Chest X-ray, PA view. Patient: 31 years old, sex M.
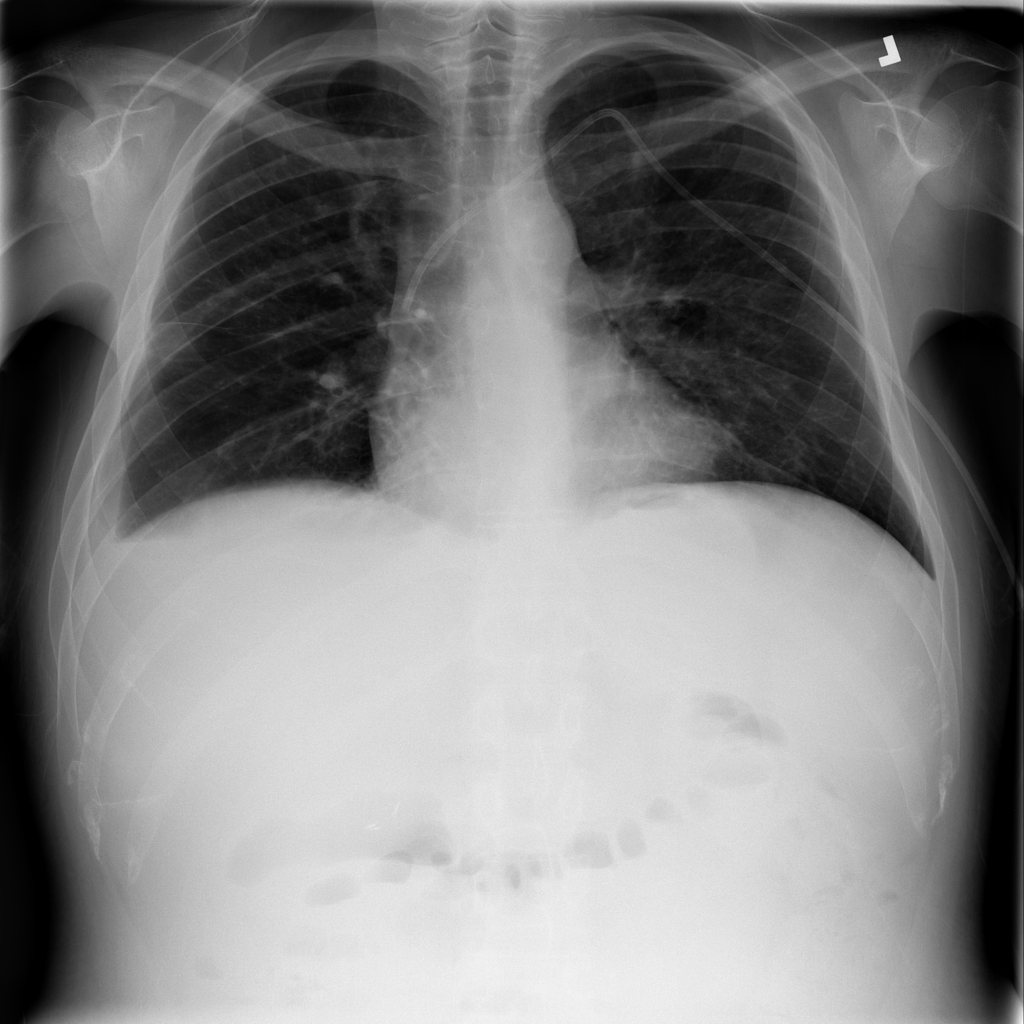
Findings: Effusion